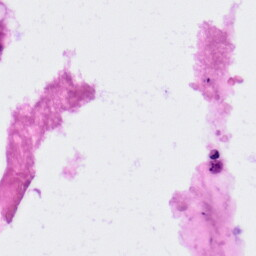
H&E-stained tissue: Colon